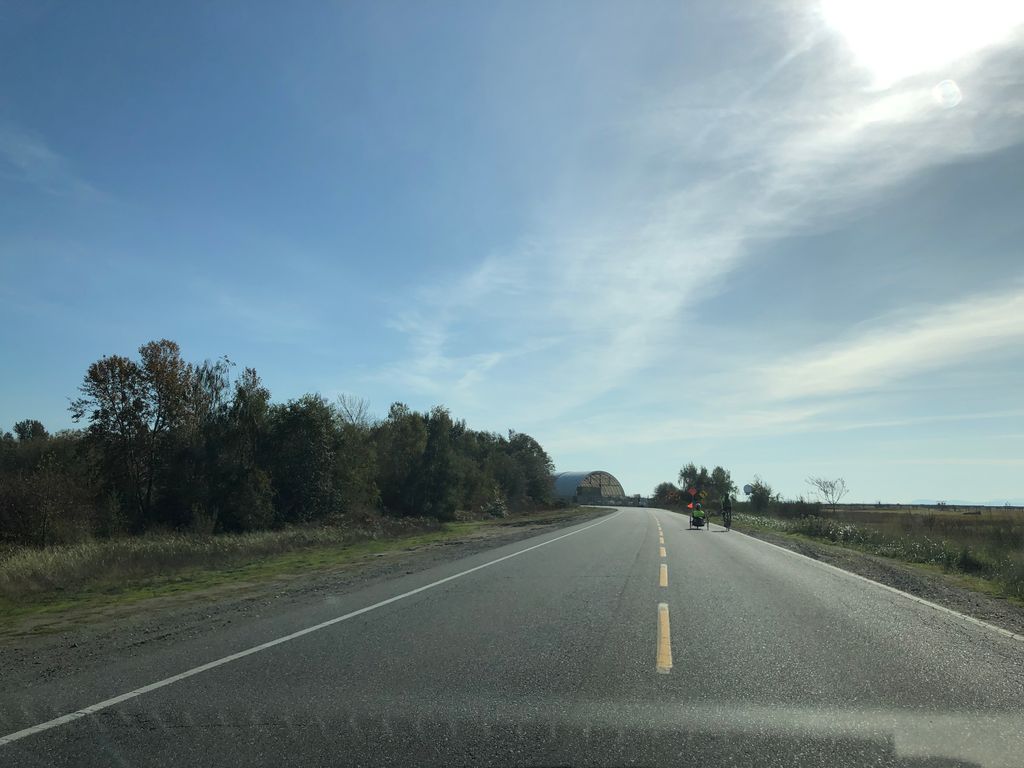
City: vancouver